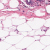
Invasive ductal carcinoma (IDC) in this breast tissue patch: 0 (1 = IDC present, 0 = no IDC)